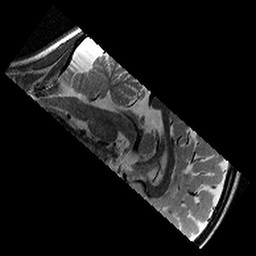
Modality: T2w
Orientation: sagittal
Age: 10
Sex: male
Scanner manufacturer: siemens
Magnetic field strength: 3 T
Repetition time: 9.23 s
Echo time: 0.067 s